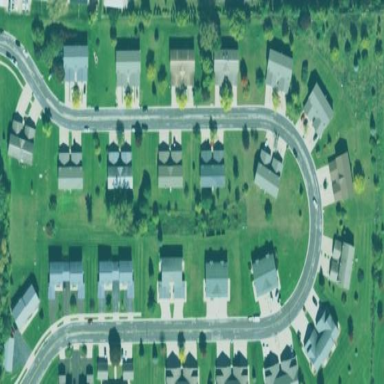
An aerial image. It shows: Residential area within neighborhood.